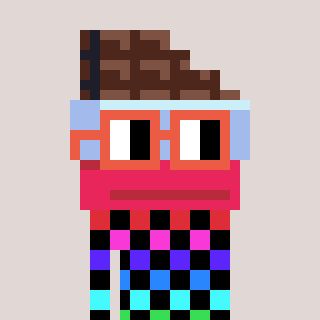
a pixel art character with square orange glasses, a chocolate-shaped head and a grayscale-colored body on a warm background